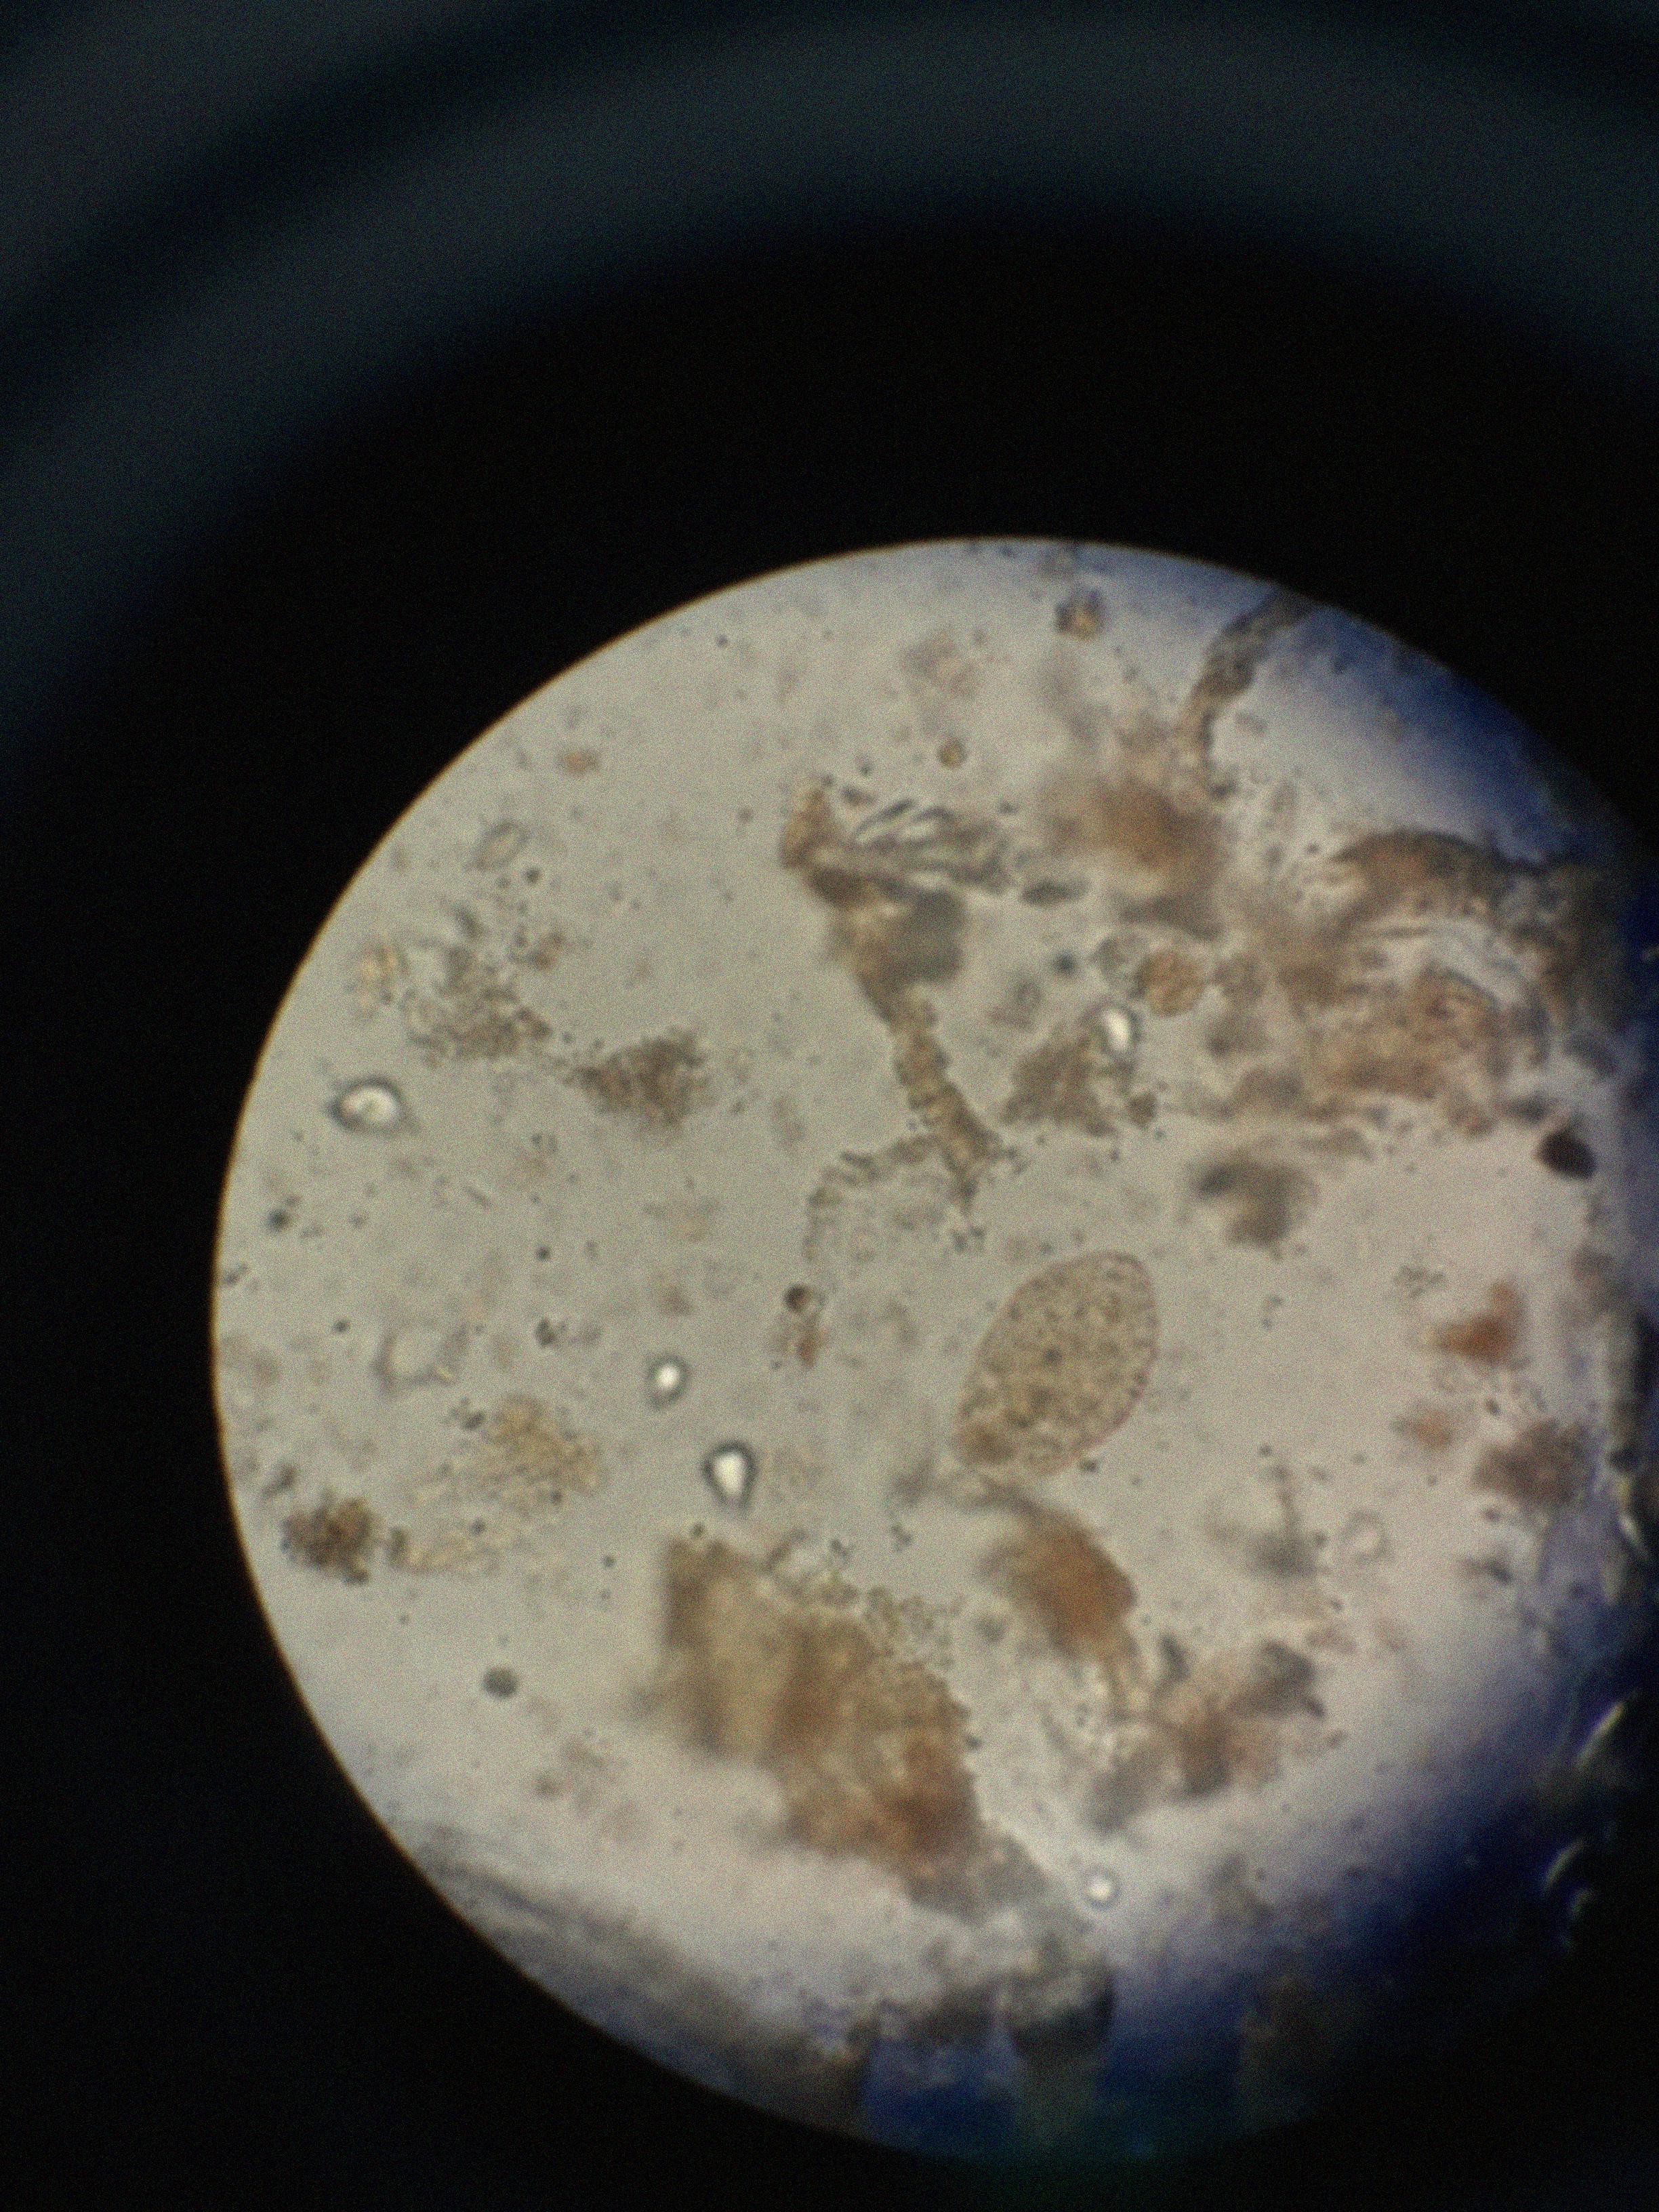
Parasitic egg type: Fasciolopsis buski